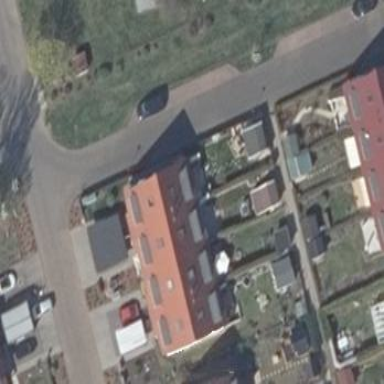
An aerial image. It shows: Terrace-style building with gabled roof.